Question: I just started to play C and I bump into this problem. Here's my code:
'''
#include<stdio.h>
#include<conio.h>
struct person {
int i;
char name[100];
};
int main() {
struct person p[2];
clrscr();
for(int i=0;i<2;i++) {
printf("Enter i:
");
scanf("%d",&p[i].i);
printf("Enter name:
");
gets(p[i].name);
}
for(int j=0;j<2;j++) {
printf("ID: %d, Name: %c
", p[j].i,p[j].name);
}
getch();
return 0;
}
'''
Here's a sample ouput:

The problem is, all char members are not being asked for a value.
UPDATE:
btw, I am using Turbo C++ version 3 compiler.
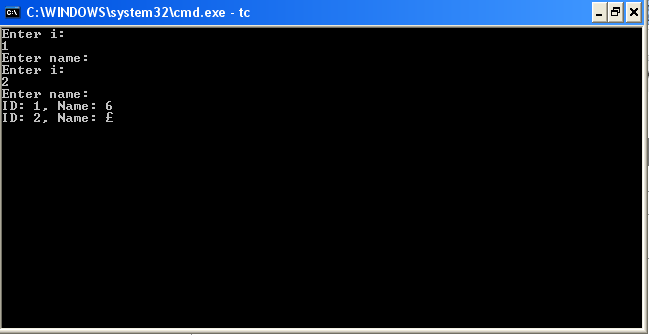
Answer: Two things:
1. You need to clear the input buffer to keep it from eating the newline.
2. Secondly, you need to change the format string to %s.
Here's the corrected code:
'''
int main() {
struct person p[2];
for(int i=0;i<2;i++) {
printf("Enter i:
");
scanf("%d",&p[i].i);
// Flush input buffer
int ch;
while ((ch = getchar()) != '
' && ch != EOF);
printf("Enter name:
");
gets(p[i].name);
}
for(int j=0;j<2;j++) {
printf("ID: %d, Name: %s
", p[j].i,p[j].name);
}
getch();
return 0;
}
'''
'%c' expects a 'char', but you're trying to pass in a string. It's undefined behavior to have mismatching types.
Output:
'''
Enter i:
1
Enter name:
asdf
Enter i:
2
Enter name:
zxcv
ID: 1, Name: asdf
ID: 2, Name: zxcv
'''